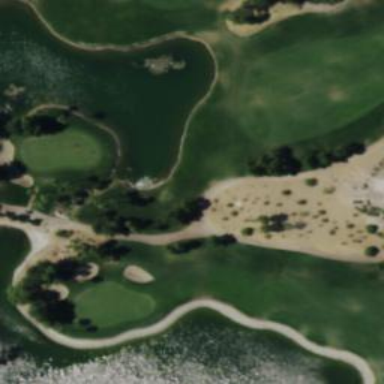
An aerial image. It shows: Area with grass used as rough in golf course.